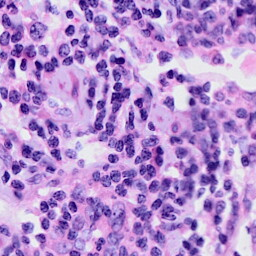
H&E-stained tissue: Cervix